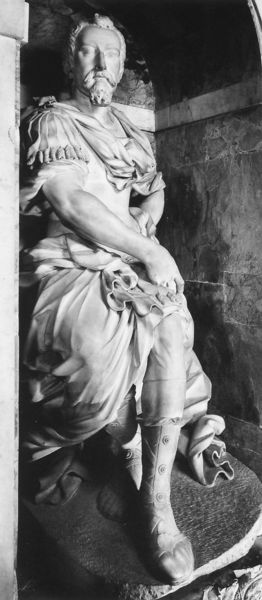
Titel: Carlo Barberini
Künstler: Giuseppe Giorgetti
Standort: Rom, S. Andrea della Valle, cappella Barberini (EU - I - Latium)
Schlagwörter: fuß, hand, kopf, mann, umhang, sitzen, frankreich, marmor, nase, blick, tuch, bart, schnurrbart, arm, augen, gesicht, sockel, stein, kirche, auge, figur, gewand, haare, mantel, sitzend, locken, skulptur, statue, bewegt, bein, könig, muskeln, sandalen, faltenwurf, kinnbart, schnauzbart, schnauzer, nische, stolz, soldat, intensiv, stiefel, herrscher, schuh, fürst, spitzbart, römer, sandale, toga, stark, kirchenraum, krieger, feldherr, persönlichkeit, römisch, beinschiene, bildhauer, beinkleid, bernini, 18. jahrhundert, bildhauerwerk, soltz, sepulchralskulptur, mc fit